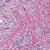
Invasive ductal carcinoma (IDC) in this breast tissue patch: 1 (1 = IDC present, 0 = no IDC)